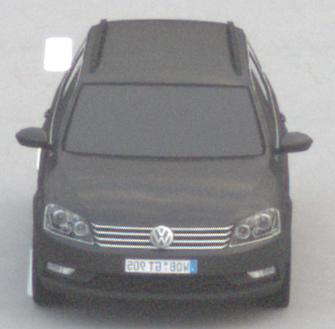
Make: VW
Model: Passat Alltrack 1.8 TSI
Detailed model: Passat (B7) Alltrack
Model produced from: 2012/03
Model produced until: 2013/06
Doors: 5
Color: gray
Road condition: dry road
Daytime: morning or afternoon
Contrast: low contrast